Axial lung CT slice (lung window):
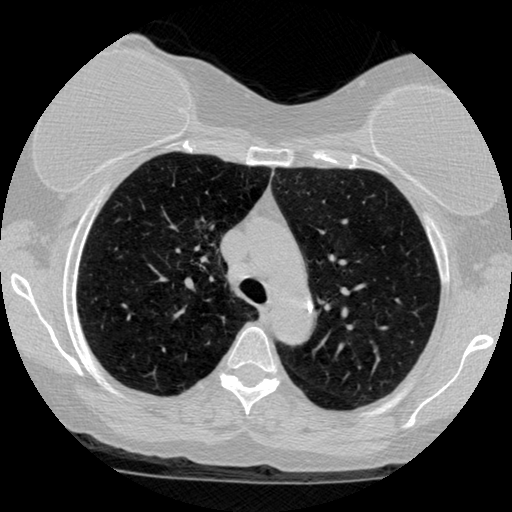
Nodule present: no